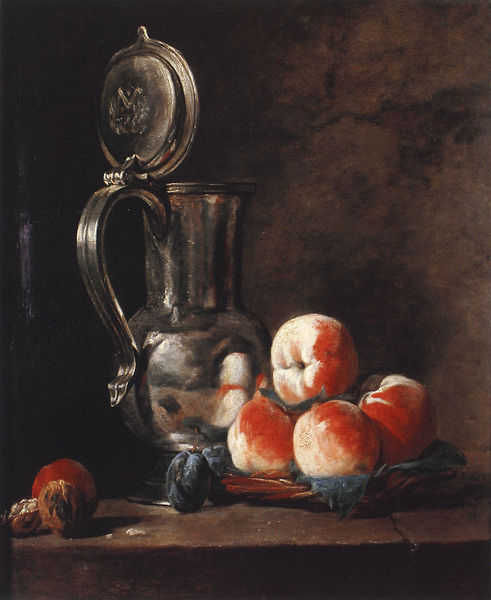
Titel: Zinnkrug und Weidenschale mit Pfirsichen, Pflaumen und Nüssen
Künstler: Jean-Baptiste Siméon Chardin
Institution: Karlsruhe, Staatliche Kunsthalle
Schlagwörter: blätter, dunkel, schatten, weiß, holz, licht, schwarz, tisch, obst, rot, schale, silber, niederlande, spiegel, spiegelung, kontrast, frucht, henkel, kanne, krug, stilleben, stillleben, äpfel, korb, holztisch, deckel, zinn, zinnkrug, geschirr, hell-dunkel, gravur, obstschale, pfirsich, reif, pfirsiche, pflaume, nuss, nüsse, walnuss, bauchig, pflaumen, zwetschgen, flechtwerk, lebensmittel, räumlich, pfirsisch, zwetschken, aufgeklappt, zwetschke